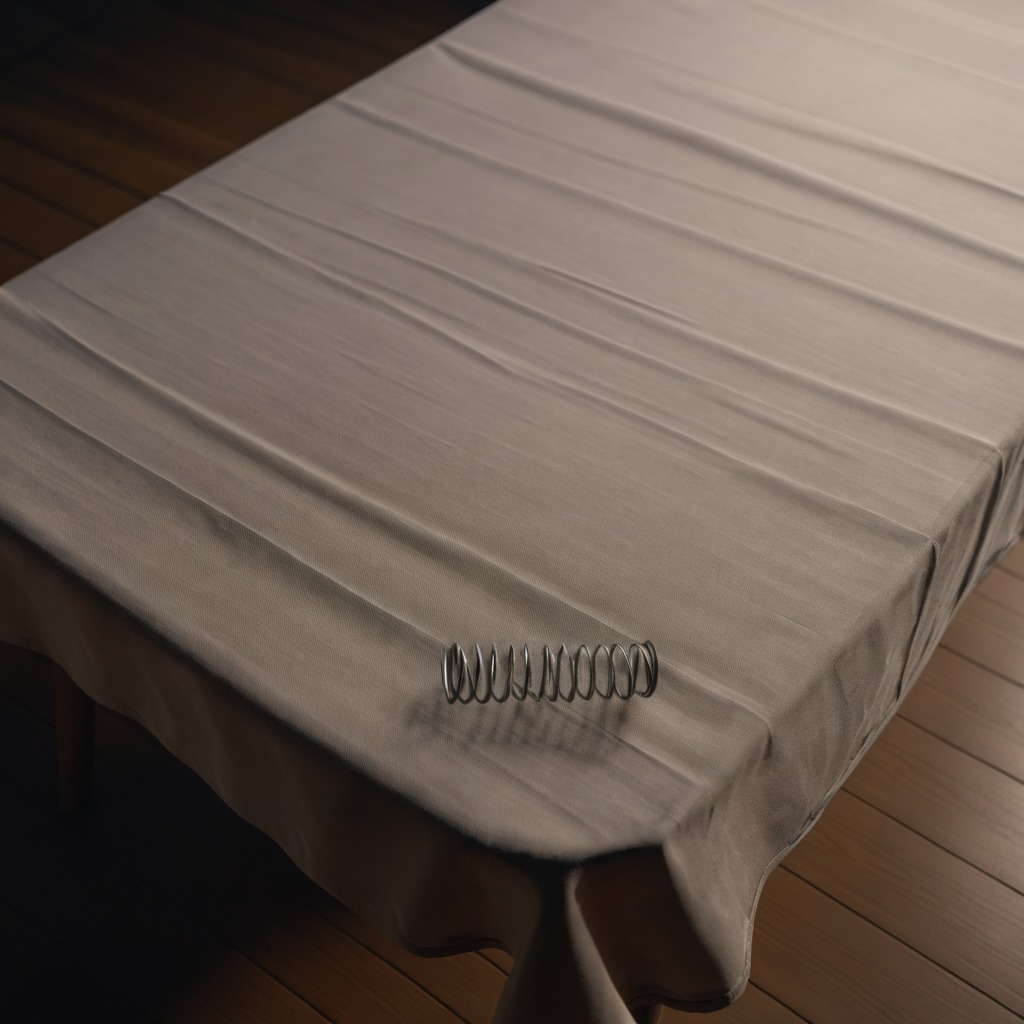
A coiled metal spring is lying on the wooden table.